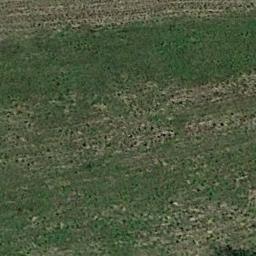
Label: meadow